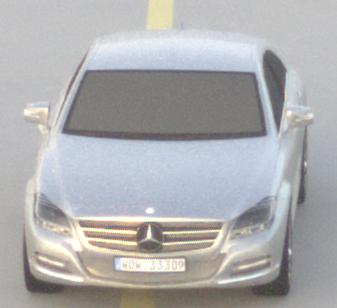
Make: Mercedes-Benz
Model: CLS Coupé 350
Detailed model: CLS-Class (218) Coupé
Model produced from: 2011/01
Model produced until: 2014/07
Doors: 4
Color: white
Road condition: dry road
Daytime: sunrise or sunset
Contrast: low contrast